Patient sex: F
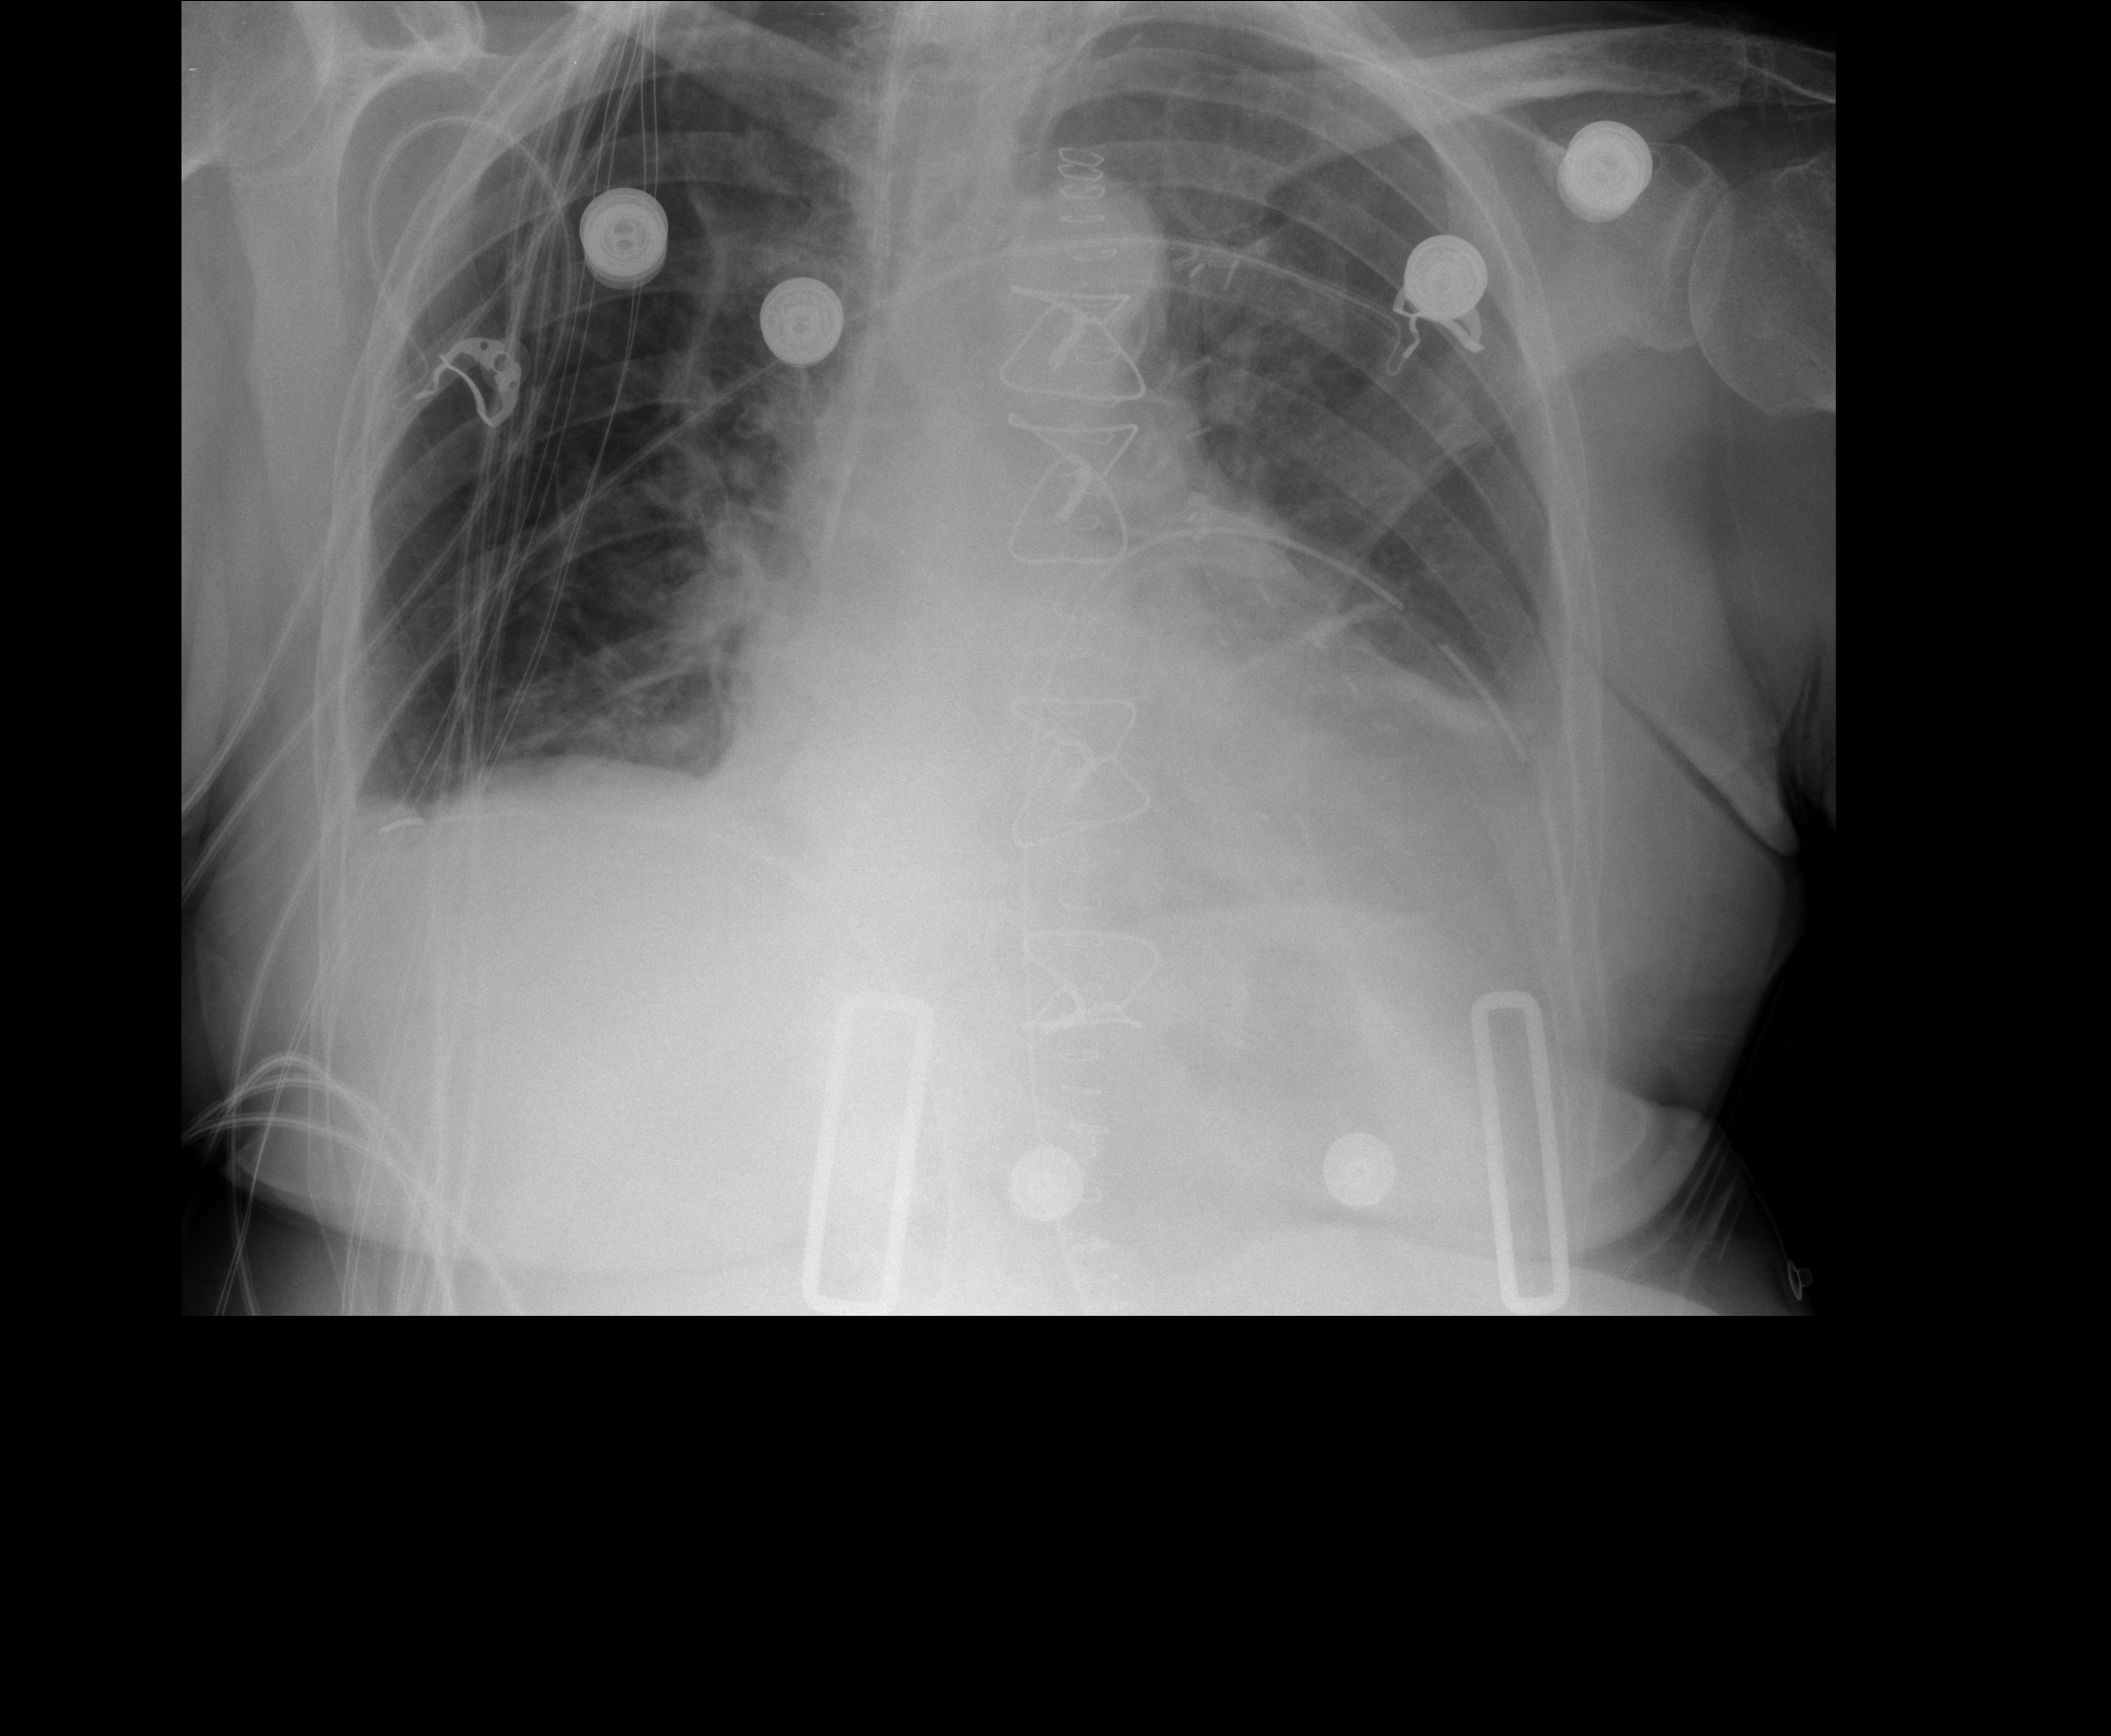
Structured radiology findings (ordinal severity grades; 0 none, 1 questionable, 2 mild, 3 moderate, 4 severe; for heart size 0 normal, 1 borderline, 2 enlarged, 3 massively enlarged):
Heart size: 1
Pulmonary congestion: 0
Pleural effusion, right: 0
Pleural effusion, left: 2
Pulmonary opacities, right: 2
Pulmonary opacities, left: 2
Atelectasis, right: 1
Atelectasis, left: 1